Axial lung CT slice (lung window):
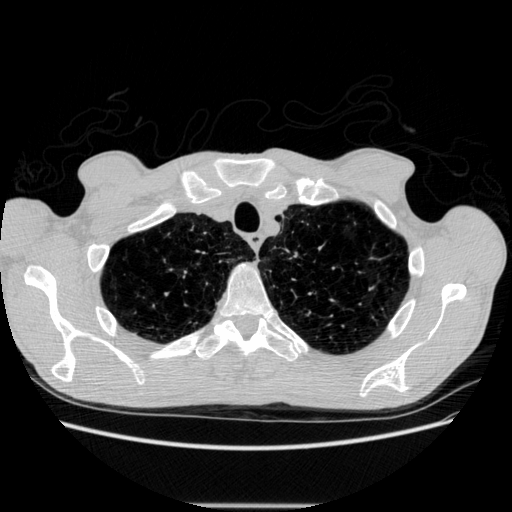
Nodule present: no